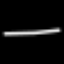
Label: line